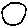
Label: moon